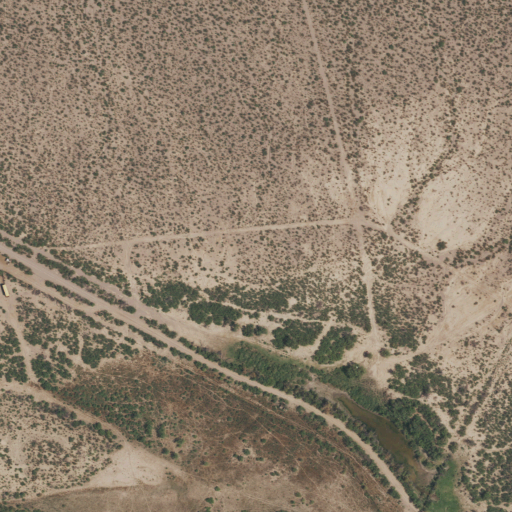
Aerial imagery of plain(s) in Texas named Suicide Flat containing shrub and woody wetlands